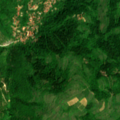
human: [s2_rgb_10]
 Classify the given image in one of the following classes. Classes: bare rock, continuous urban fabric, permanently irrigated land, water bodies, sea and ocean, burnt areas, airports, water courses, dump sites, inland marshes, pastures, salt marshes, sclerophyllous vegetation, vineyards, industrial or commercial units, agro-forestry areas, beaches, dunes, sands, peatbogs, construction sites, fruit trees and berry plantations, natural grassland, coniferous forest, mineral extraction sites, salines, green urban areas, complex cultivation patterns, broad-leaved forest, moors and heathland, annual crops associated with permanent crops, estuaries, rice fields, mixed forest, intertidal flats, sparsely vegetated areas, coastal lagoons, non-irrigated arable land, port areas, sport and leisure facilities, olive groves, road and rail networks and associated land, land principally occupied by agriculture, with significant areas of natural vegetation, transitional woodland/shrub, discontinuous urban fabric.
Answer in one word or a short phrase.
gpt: complex cultivation patterns, land principally occupied by agriculture, with significant areas of natural vegetation, broad-leaved forest, transitional woodland/shrub